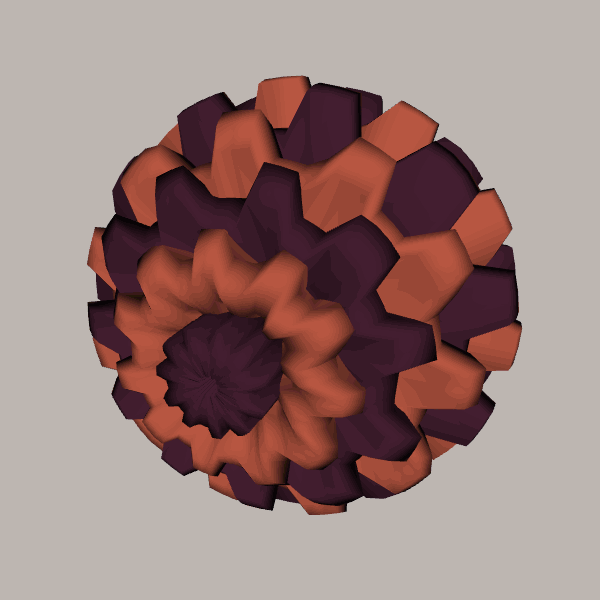
Background: light